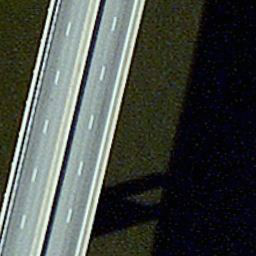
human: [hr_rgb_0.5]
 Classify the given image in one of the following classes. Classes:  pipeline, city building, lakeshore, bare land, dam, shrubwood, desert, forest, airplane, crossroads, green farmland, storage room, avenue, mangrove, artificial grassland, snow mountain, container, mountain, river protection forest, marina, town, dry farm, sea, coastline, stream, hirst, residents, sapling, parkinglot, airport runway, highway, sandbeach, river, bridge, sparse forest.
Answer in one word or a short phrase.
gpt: bridge